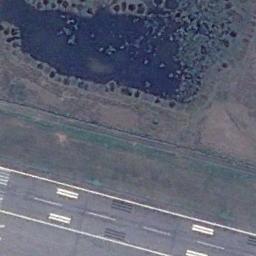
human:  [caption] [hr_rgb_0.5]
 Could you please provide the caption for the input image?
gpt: The runway has several touchdown zone markings and a lake is next to the runway .

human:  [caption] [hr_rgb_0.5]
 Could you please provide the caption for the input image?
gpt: There is a green lawn next to the runway, There is a lake next to the runway, And there are white short and thick line signs on the runway .

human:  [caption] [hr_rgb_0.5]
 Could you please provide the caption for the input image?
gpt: The grass is on either side of the runway .

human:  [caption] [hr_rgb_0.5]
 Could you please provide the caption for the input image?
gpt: The runway is on the bare land next to the grass .

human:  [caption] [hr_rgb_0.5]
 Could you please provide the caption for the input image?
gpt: The runway with white marks is beside a lake .